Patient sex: M
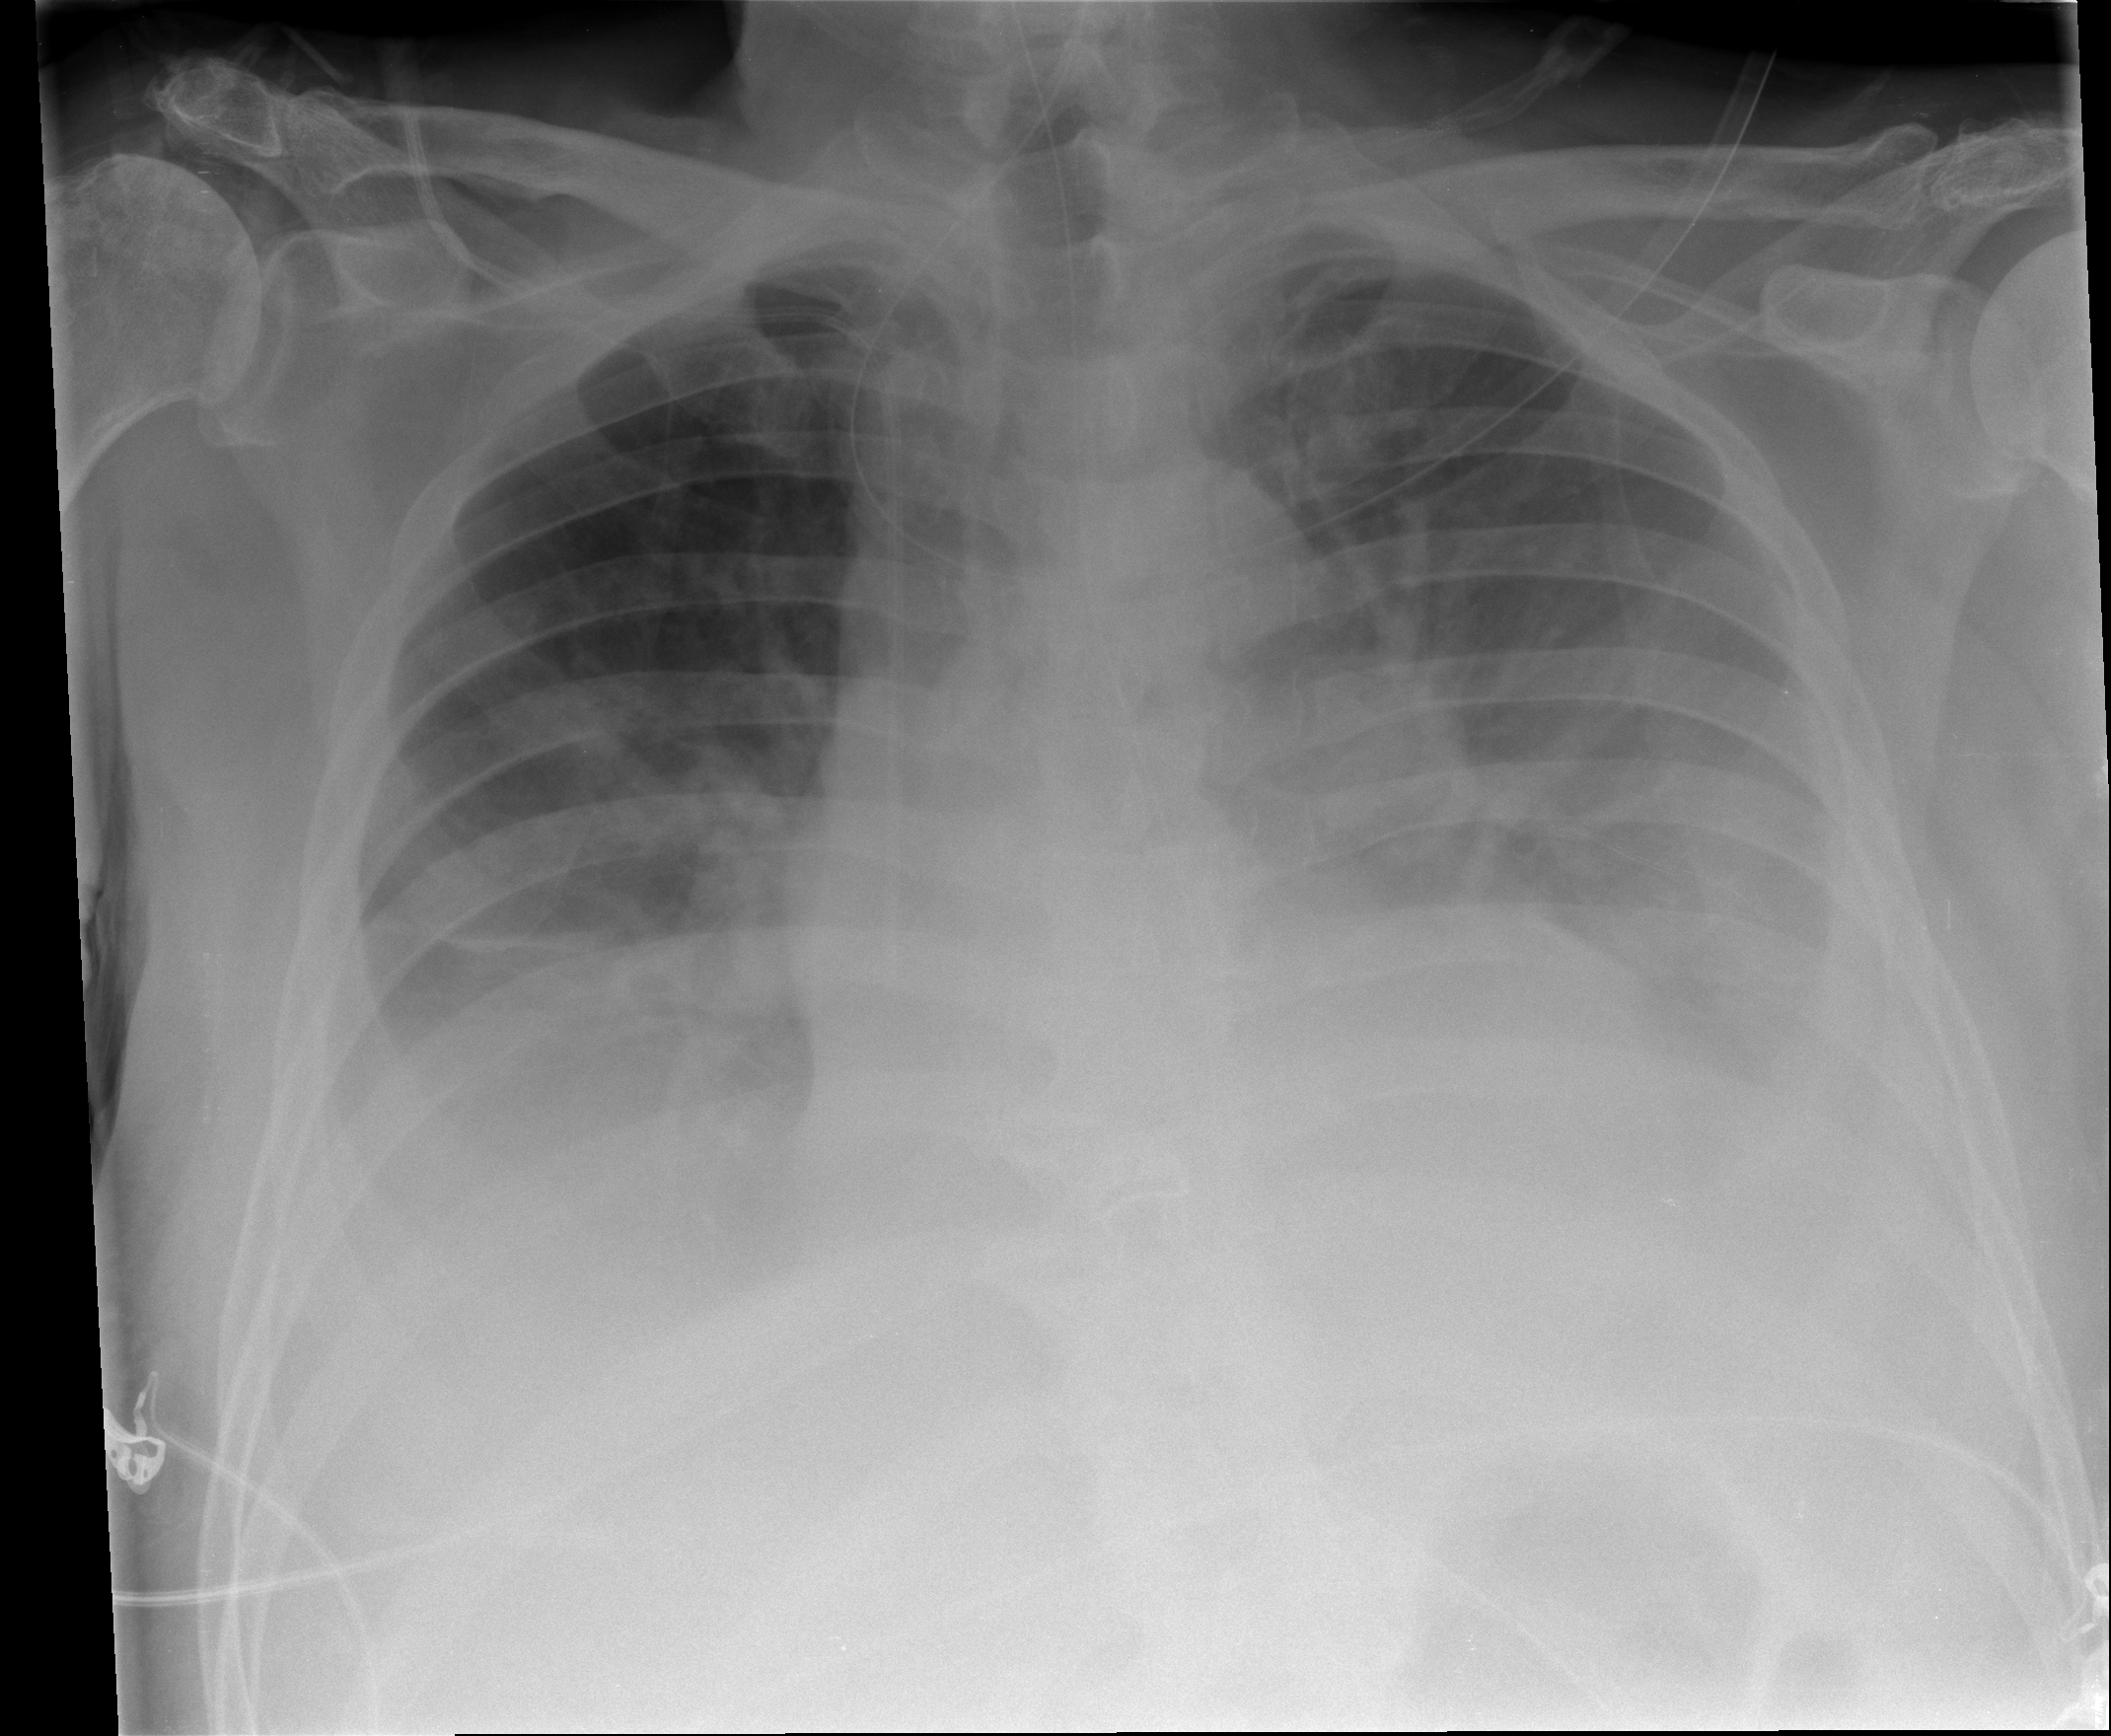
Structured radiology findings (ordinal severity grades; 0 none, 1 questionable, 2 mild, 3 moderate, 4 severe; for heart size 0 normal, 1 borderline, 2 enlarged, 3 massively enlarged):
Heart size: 0
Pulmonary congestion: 0
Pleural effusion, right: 3
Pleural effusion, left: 3
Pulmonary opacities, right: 0
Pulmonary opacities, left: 0
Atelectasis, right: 2
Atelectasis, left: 2